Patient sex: F
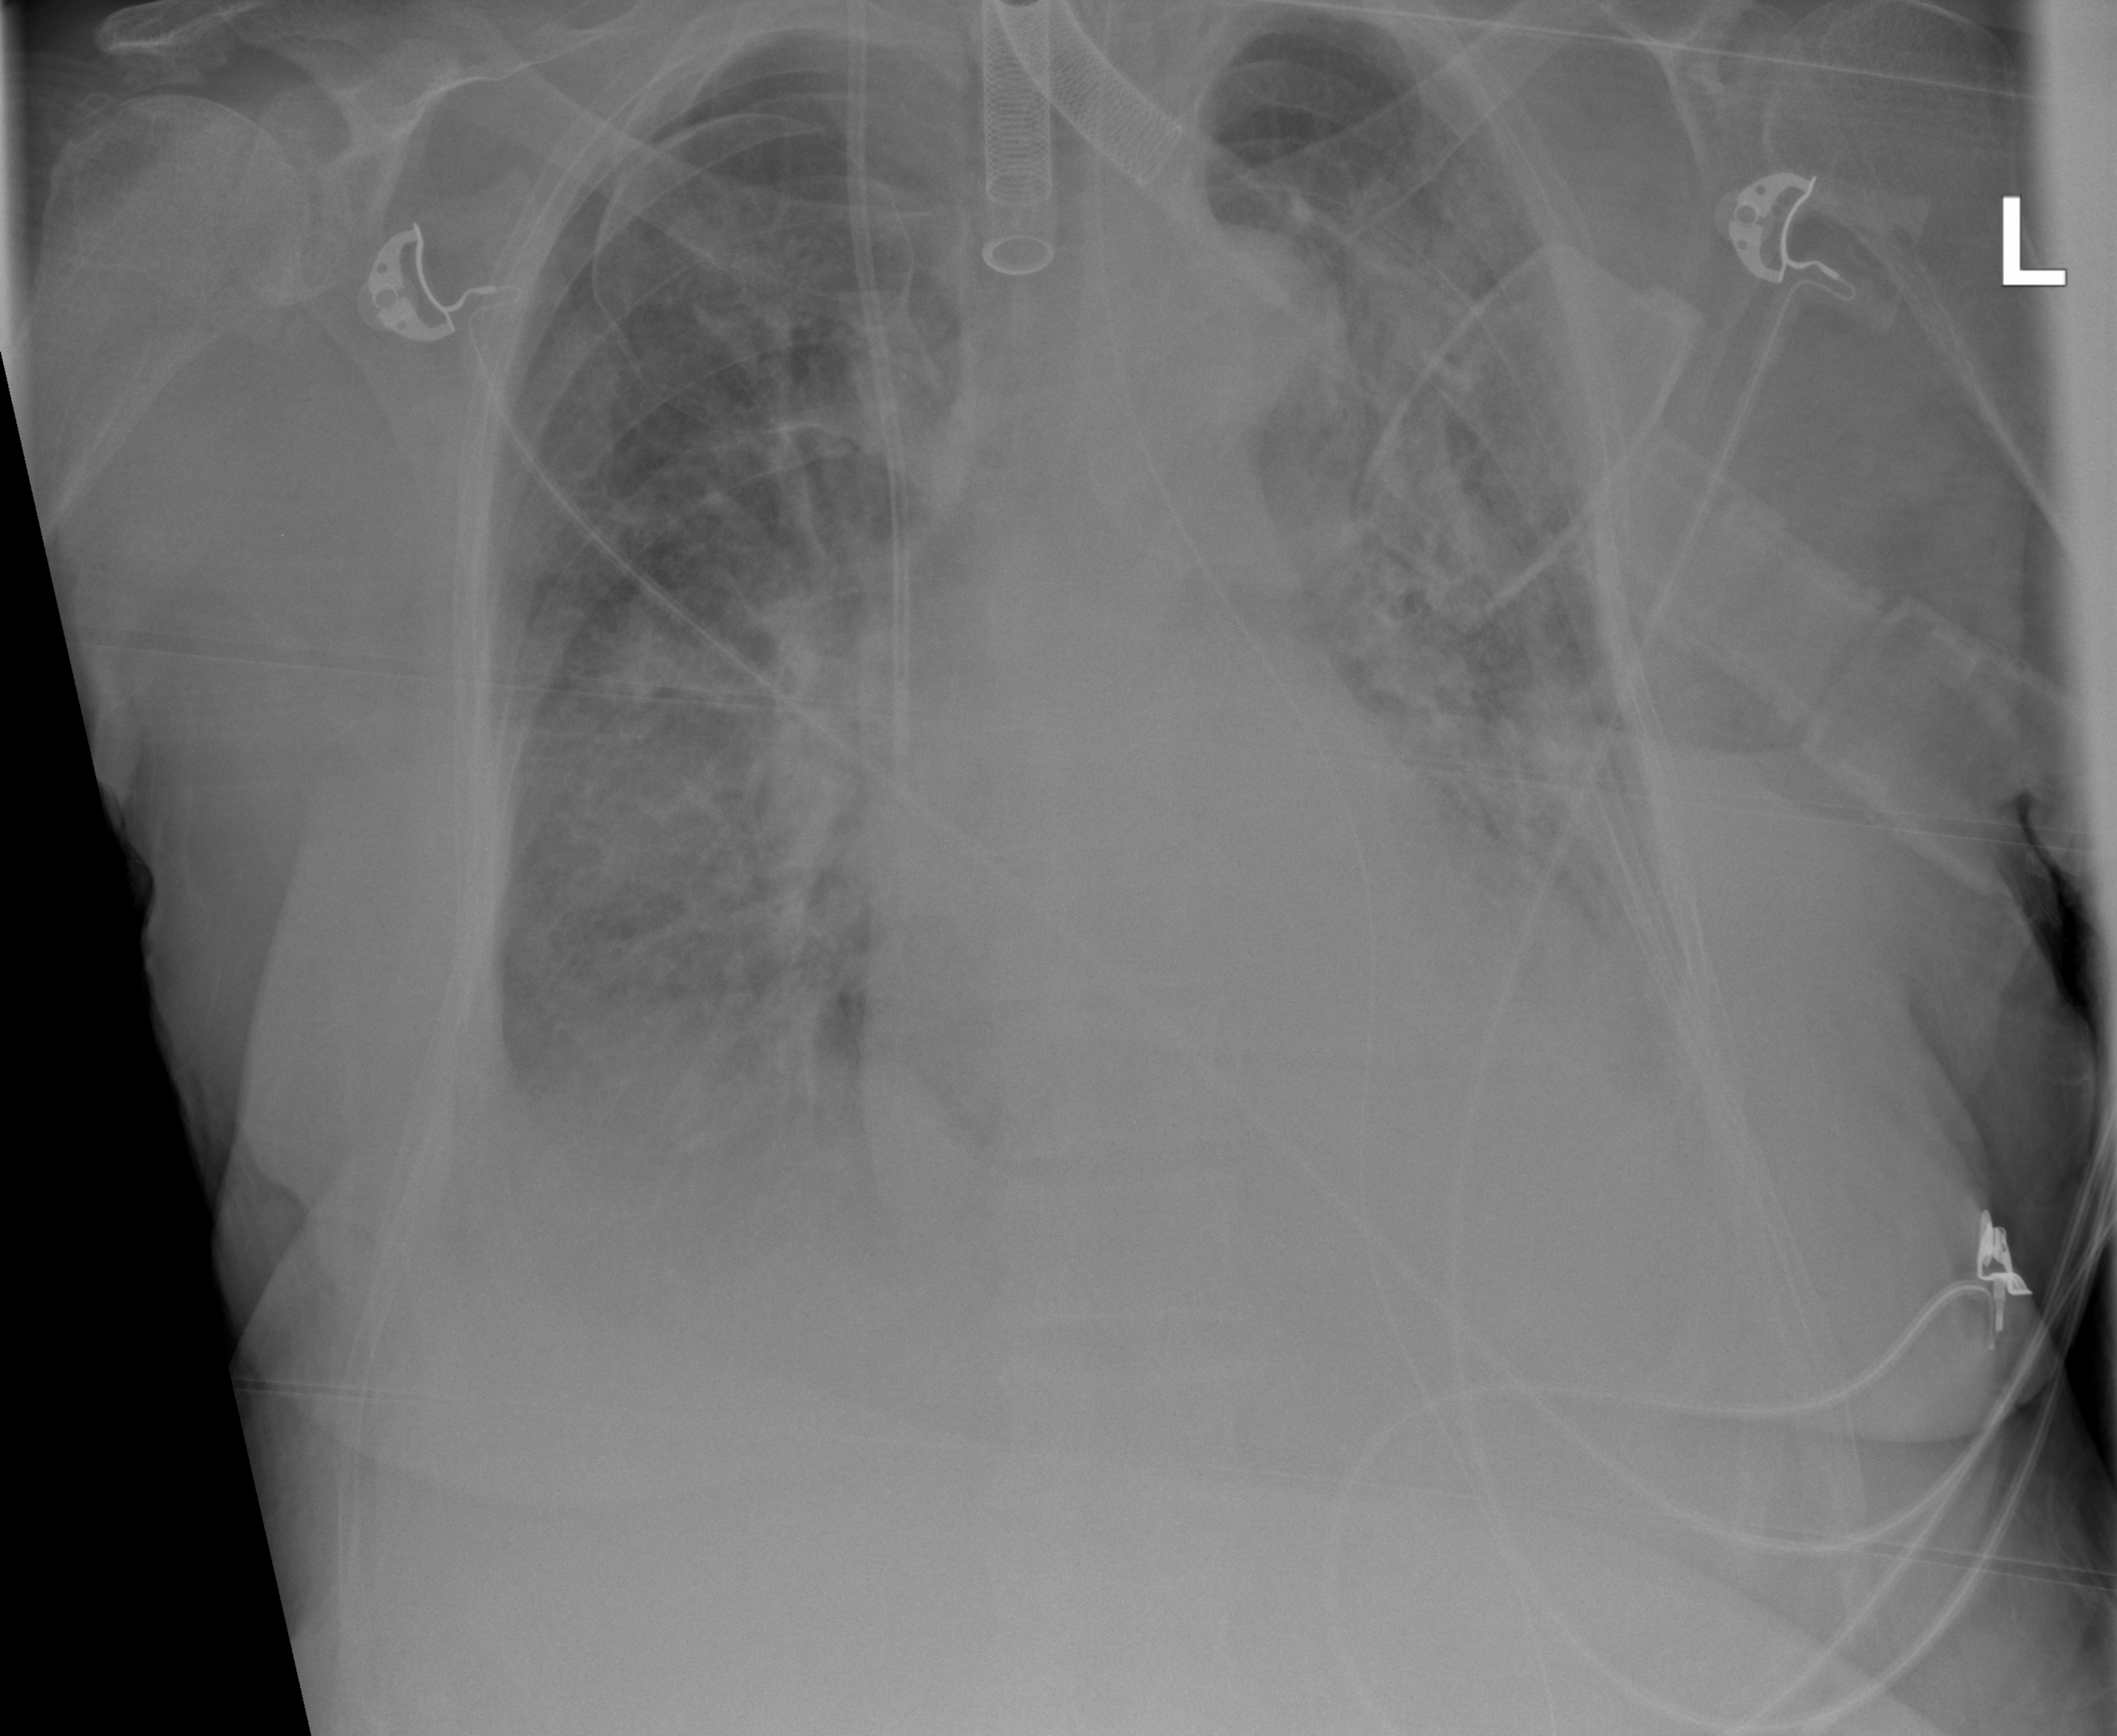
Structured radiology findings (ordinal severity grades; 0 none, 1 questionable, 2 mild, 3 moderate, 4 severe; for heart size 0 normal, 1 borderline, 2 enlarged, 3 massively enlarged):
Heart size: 0
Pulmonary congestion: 2
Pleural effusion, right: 3
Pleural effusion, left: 3
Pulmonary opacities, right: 3
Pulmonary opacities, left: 3
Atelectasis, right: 3
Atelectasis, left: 3